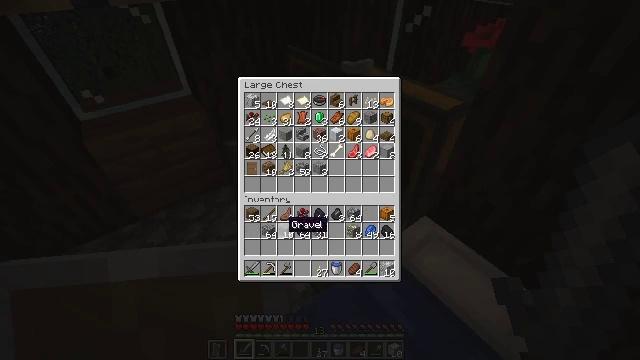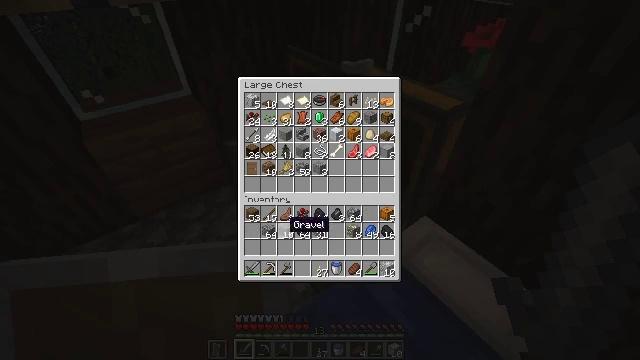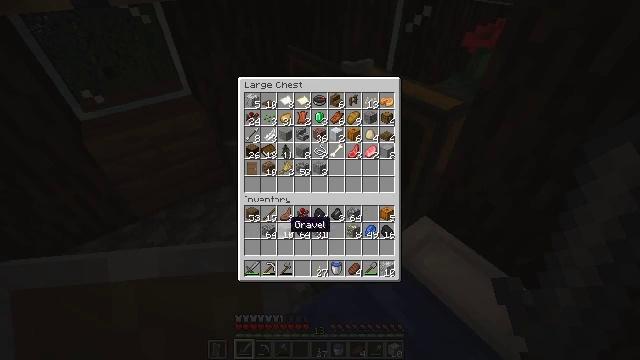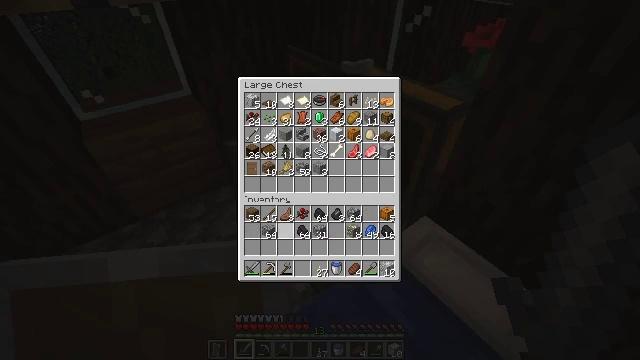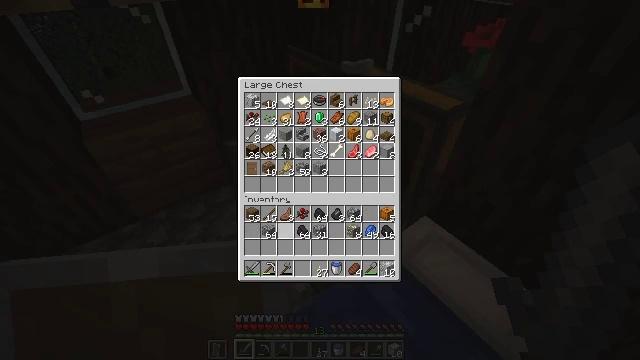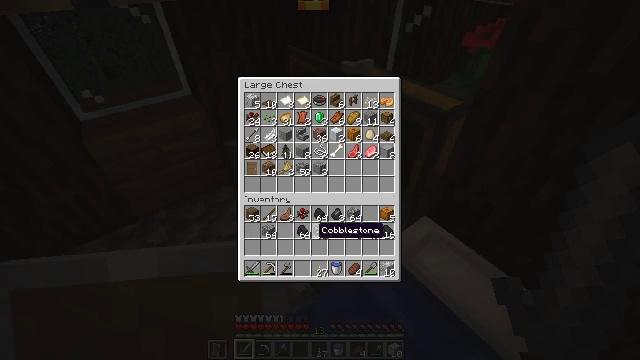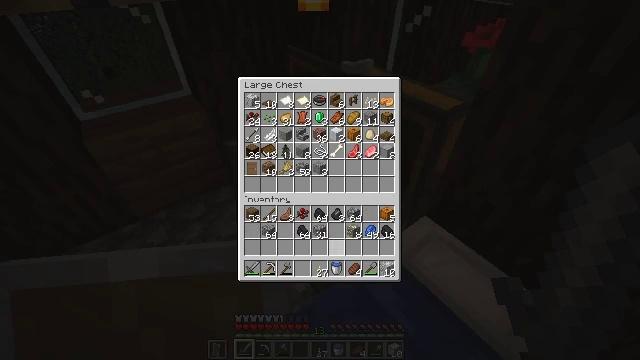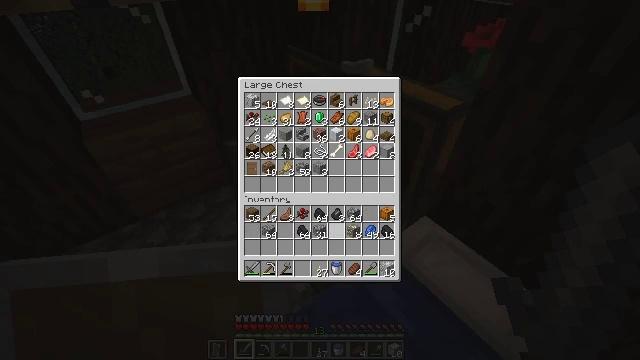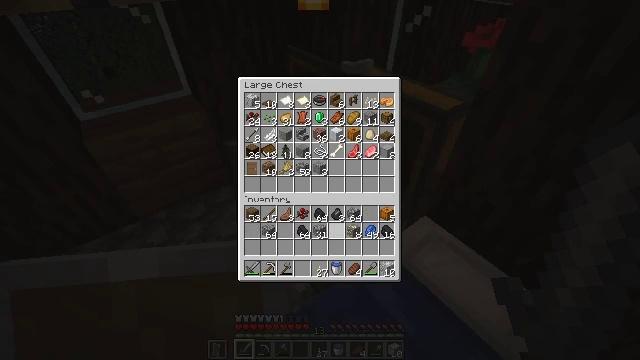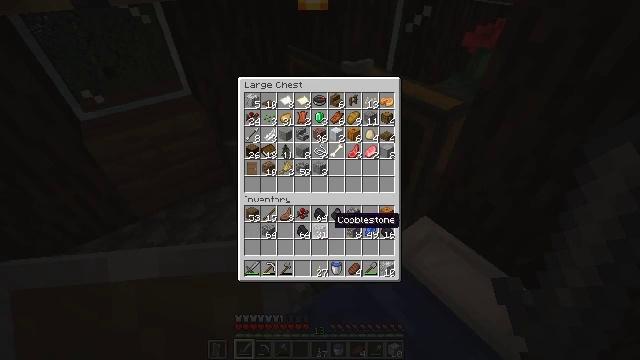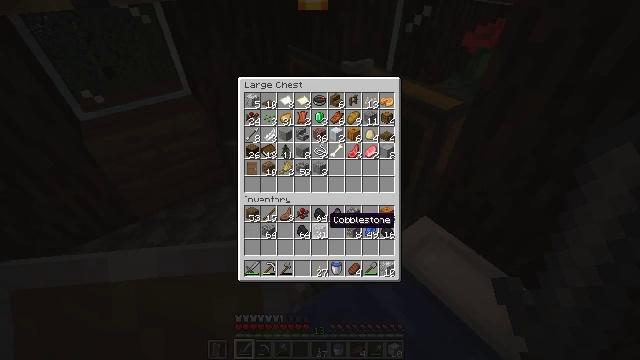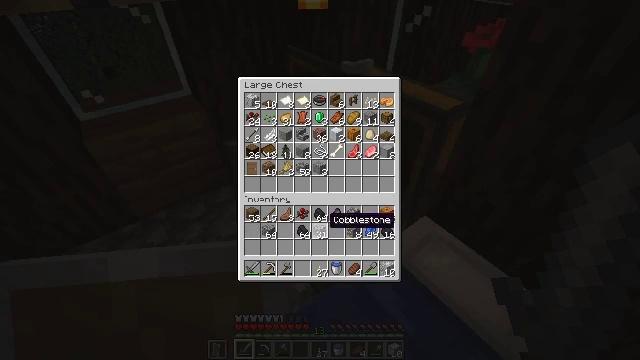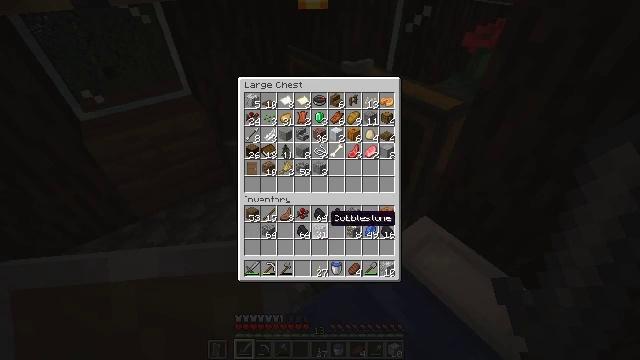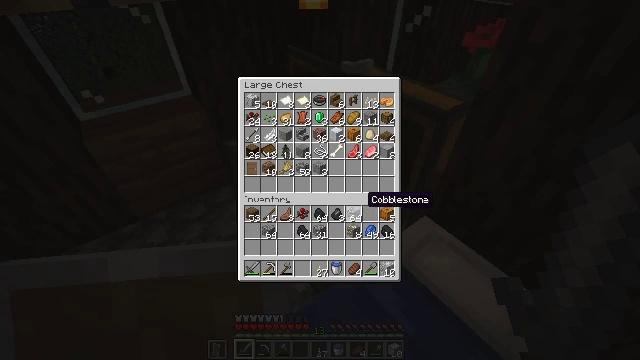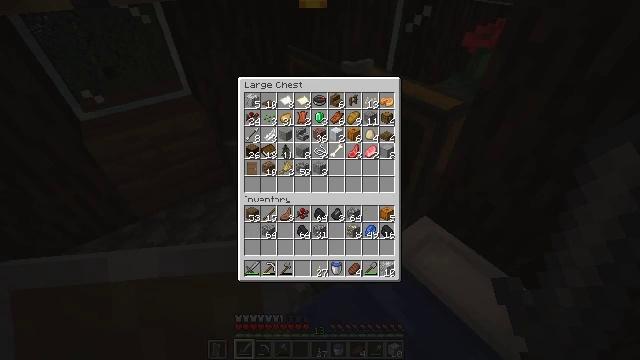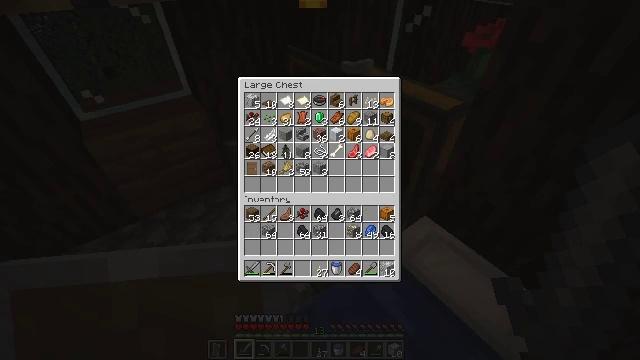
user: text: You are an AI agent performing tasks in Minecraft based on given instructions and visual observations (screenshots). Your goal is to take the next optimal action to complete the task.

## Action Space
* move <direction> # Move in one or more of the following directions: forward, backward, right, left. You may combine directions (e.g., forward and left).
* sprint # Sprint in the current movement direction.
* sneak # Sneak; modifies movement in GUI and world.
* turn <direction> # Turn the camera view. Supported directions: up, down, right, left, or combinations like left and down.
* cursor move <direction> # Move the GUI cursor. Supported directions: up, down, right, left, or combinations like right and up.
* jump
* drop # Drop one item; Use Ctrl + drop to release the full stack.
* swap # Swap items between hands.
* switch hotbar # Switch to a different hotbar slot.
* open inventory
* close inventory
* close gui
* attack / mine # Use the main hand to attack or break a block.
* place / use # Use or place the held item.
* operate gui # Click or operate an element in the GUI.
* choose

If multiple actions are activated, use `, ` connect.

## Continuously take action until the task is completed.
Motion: motion action
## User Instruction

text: Craft a cobblestone wall.
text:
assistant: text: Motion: sneak
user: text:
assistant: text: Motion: sneak
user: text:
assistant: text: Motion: sneak, operate gui
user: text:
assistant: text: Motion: sneak, operate gui
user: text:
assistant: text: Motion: sneak, cursor move right, operate gui
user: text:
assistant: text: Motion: sneak, cursor move right
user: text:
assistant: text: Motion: sneak
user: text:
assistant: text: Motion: sneak, cursor move up
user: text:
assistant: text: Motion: sneak
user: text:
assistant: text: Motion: sneak
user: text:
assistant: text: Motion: sneak
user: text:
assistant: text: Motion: sneak
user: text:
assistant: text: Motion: sneak, cursor move right and up
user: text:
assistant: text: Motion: sneak
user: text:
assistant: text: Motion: sneak
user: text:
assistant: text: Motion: sneak
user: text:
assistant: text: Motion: sneak
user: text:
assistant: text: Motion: sneak
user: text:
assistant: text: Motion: sneak, operate gui
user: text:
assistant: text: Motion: sneak, operate gui
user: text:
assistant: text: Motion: sneak, cursor move left and down
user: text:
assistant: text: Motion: sneak, cursor move left
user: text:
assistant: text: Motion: sneak, cursor move left
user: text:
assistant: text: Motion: sneak, cursor move left
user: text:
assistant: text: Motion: sneak
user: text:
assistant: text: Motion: sneak
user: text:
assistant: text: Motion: sneak, cursor move right
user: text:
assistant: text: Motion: sneak
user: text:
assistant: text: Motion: sneak, operate gui
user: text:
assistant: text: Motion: sneak, cursor move right, operate gui